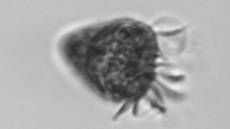
Label: Strombidium_morphotype2